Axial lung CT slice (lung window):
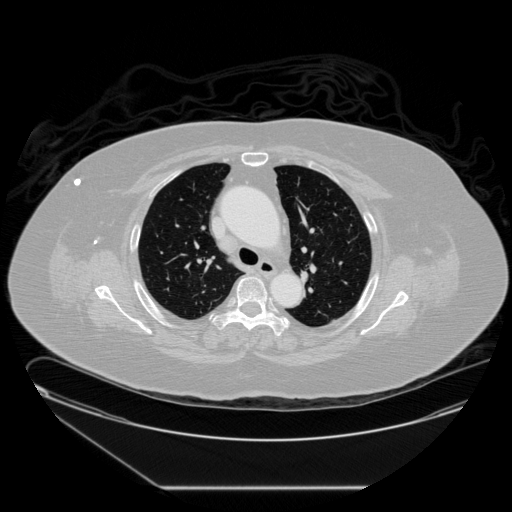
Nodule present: no